Interaction volume radius: 10 \u00c5
Interaction volume height: 10 \u00c5
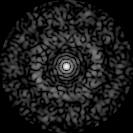
Disorder parameter: 0.8205